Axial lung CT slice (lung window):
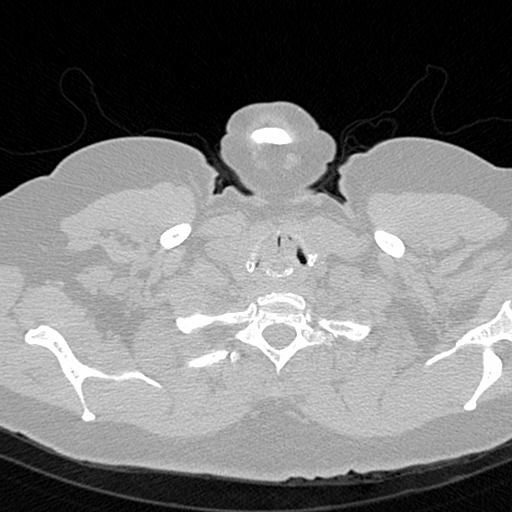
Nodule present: no